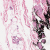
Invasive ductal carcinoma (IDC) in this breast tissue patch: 0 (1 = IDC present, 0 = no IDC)